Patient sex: M
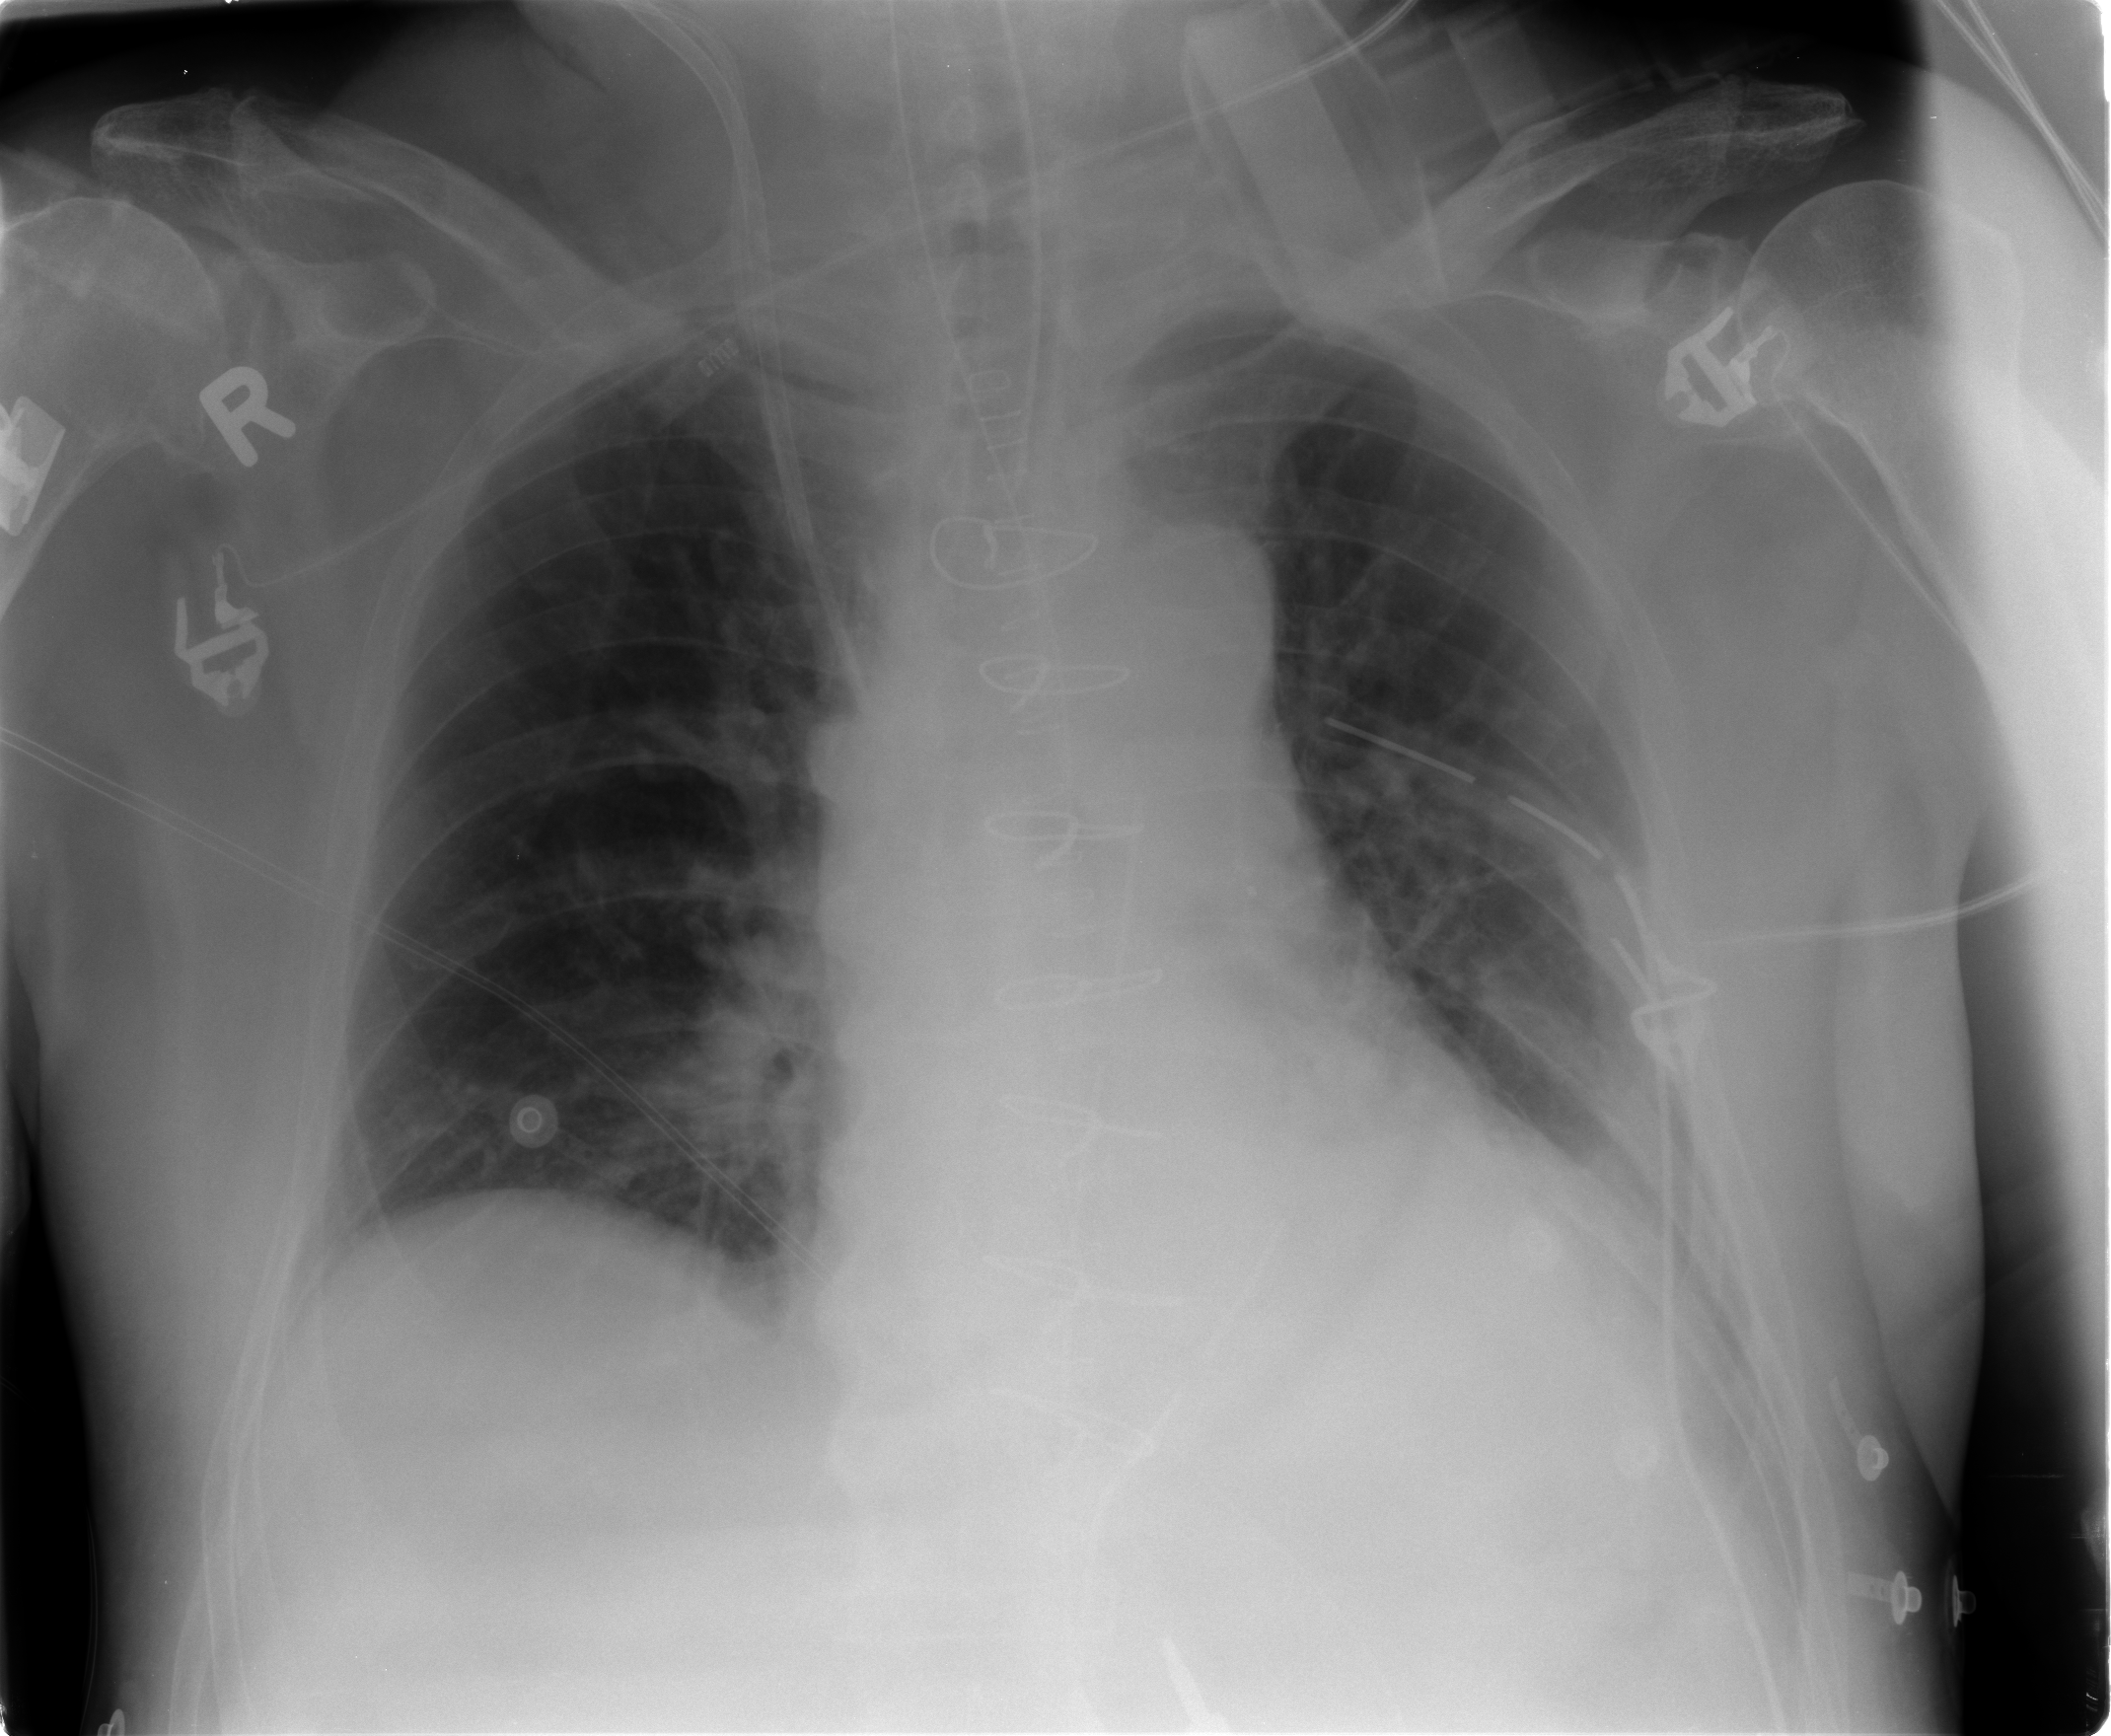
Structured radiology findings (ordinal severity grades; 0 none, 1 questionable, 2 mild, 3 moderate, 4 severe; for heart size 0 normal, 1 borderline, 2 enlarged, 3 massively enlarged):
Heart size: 2
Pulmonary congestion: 2
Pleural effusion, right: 0
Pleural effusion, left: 1
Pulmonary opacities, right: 0
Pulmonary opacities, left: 0
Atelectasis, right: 2
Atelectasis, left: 2